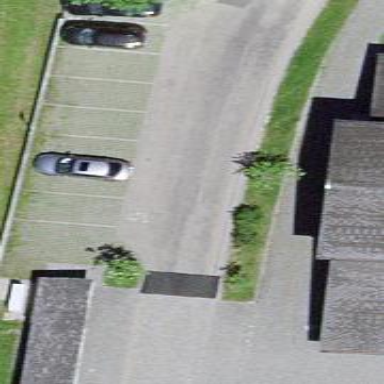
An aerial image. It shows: Street side parking area.